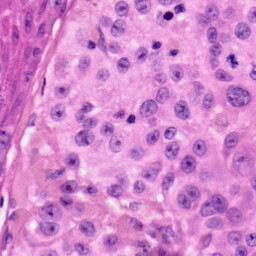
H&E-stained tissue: Skin